Interaction volume radius: 10 \u00c5
Interaction volume height: 15 \u00c5
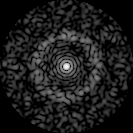
Disorder parameter: 0.8346